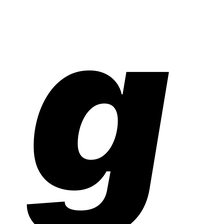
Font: Inter-Italic_Black_Italic